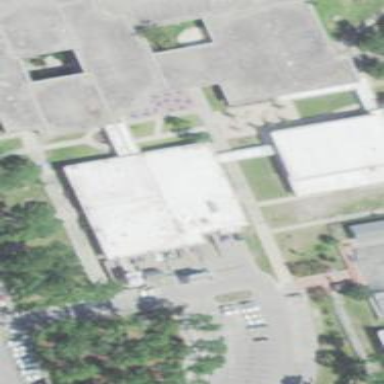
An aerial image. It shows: Cafeteria building.